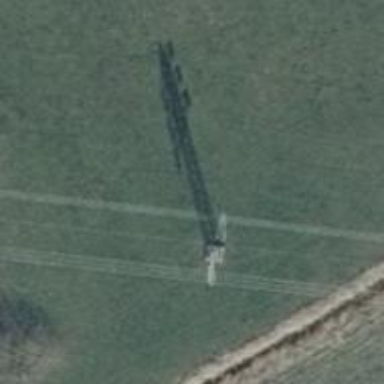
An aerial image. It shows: Power tower.